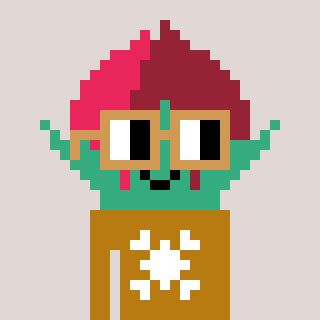
a pixel art character with square brown glasses, a rosebud-shaped head and a gold-colored body on a warm background